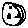
Label: moon